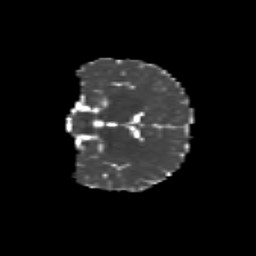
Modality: MD
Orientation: coronal
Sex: female
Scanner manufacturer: siemens
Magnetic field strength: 3 T
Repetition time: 5 s
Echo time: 0.071 s